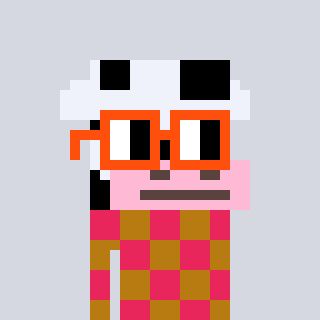
a pixel art character with square orange glasses, a cow-shaped head and a gold-colored body on a cool background